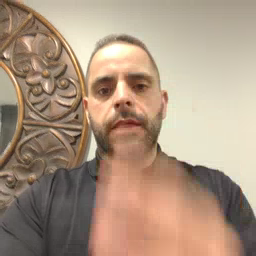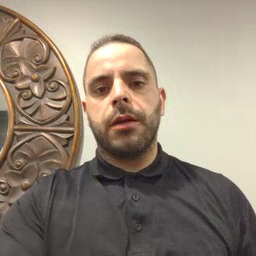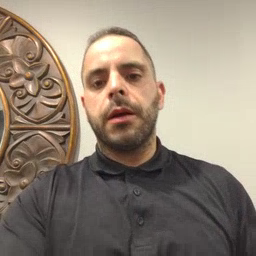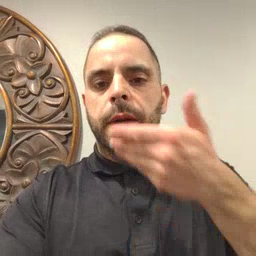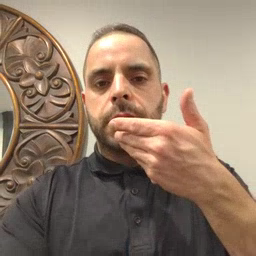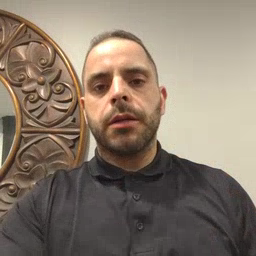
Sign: pizza